Question: I need to remove some rows in an simple and straight-forward Excel file.
For example, to remove the rows that column B is not blank.

What I can think of is not really a 'remove' way, but rename a new created file:
'''
import os
import xlwt
from xlrd import open_workbook
old_file = open_workbook('C:\file.xls',formatting_info=True)
old_sheet = old_file.sheet_by_index(0)
new_file = xlwt.Workbook(encoding='utf-8', style_compression = 0)
new_sheet = new_file.add_sheet('Sheet1', cell_overwrite_ok = True)
contents = []
for row in range(old_sheet.nrows):
a = old_sheet.cell(row,0).value
b = old_sheet.cell(row,1).value
if len(b) < 1:
contents.append(a)
for c, content in enumerate(contents):
new_sheet.write(c, 0, content)
new_file.save('C:\file_1.xls')
os.remove('C:\file.xls')
os.rename('C:\file_1.xls', 'C:\file.xls')
'''
Well, it's not really deleting the rows but anyhow it could be a suitable way.
What better ways are there to do this, such as considering more conditions?
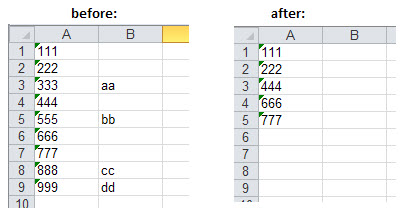
Answer: Pure Python library haven't good solition for work with 'xls'. I would decide this problem on two ways:
1. Use COM interface.
2. Use macro and call excel as external process.
Also you can consider use 'xlsx', 'jython' and 'Apache POI'